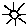
Label: sun